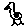
Label: bird